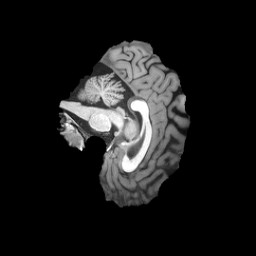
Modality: T1w
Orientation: sagittal
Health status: healthy